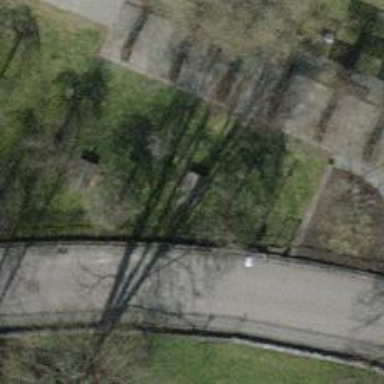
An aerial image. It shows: Brown bench in the vicinity.